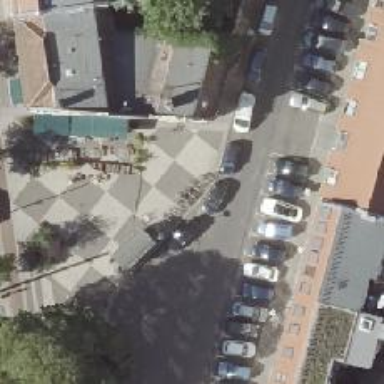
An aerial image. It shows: Bicycle parking area located in pedestrian zone.